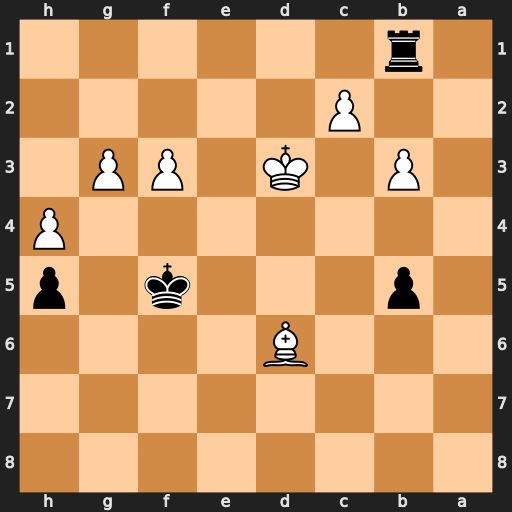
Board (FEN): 8/8/3B4/1p3k1p/7P/1P1K1PP1/2P5/1r6
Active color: b
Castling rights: -
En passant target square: -
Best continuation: Rd1+ Kc3 Rxd6